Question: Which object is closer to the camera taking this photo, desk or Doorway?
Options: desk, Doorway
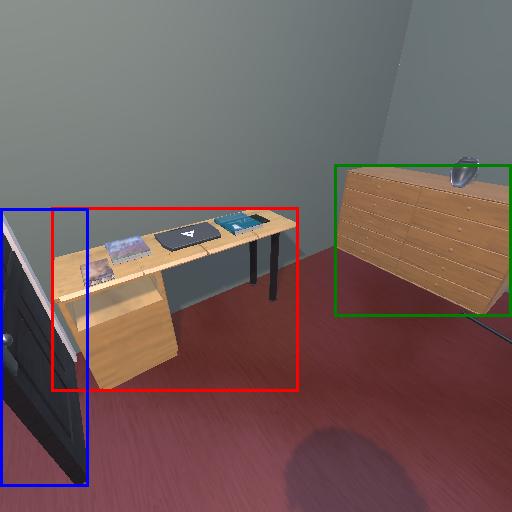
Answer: desk